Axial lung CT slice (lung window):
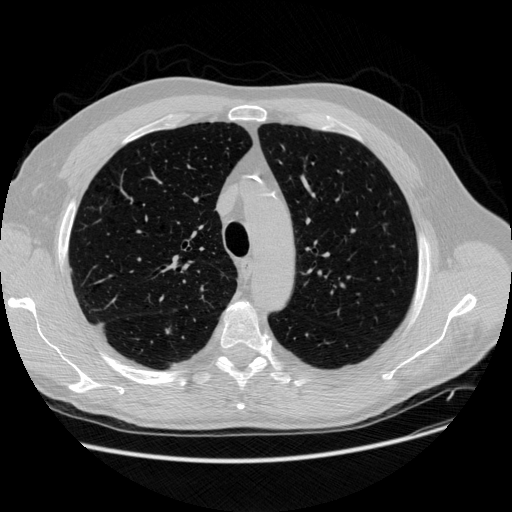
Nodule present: no